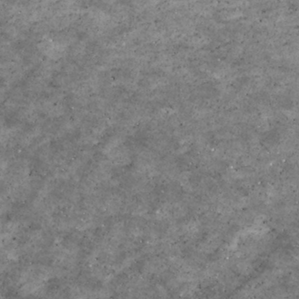
Label: non_frost